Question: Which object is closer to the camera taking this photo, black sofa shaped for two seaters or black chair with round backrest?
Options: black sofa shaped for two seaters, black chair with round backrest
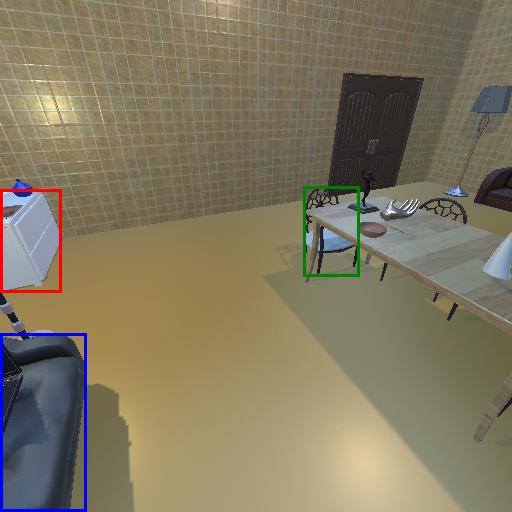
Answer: black sofa shaped for two seaters